Question: I am trying to change the shape of a line chart's points, in my app. I am using 'afreechart's TimeSeriesChart'. I want to make this line fancy in terms of thickness, color and points shape. Where to change the code? which method will use for that?
What I'm having now:
<URL>
<URL>
What I want:

As you can see, in the first chart, the points of the line chart are opaque and rectangle(square?), and in the second one, they are fancy. So, what needs to be changed?
I cant seem to figure out the variable used to store this shape value nor how to change it. Any help appreciated. Thanks in advance..
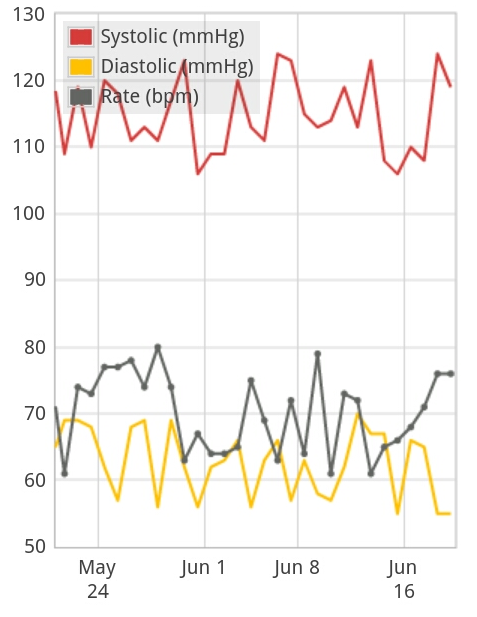
Answer: Assuming 'XYLineAndShapeRenderer', you'll need to condition the renderer to use the desired shape and make the outlines visible, a shown in this <URL>.
'''
renderer.setSeriesShape(0, circle);
renderer.setSeriesPaint(0, line);
renderer.setUseFillPaint(true);
renderer.setSeriesShapesFilled(0, true);
renderer.setSeriesShapesVisible(0, true);
renderer.setUseOutlinePaint(true);
renderer.setSeriesOutlinePaint(0, line);
'''